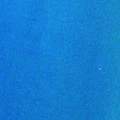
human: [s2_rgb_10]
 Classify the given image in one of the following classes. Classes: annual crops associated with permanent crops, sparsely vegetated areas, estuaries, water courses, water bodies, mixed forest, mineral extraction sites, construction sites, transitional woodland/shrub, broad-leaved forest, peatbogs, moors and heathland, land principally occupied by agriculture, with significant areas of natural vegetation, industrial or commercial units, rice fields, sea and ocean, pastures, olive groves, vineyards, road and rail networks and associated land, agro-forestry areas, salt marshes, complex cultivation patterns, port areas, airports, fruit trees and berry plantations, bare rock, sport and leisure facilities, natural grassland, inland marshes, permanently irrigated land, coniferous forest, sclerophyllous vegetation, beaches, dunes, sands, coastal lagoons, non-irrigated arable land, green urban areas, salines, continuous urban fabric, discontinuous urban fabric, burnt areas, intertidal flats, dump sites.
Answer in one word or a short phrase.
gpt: sea and ocean